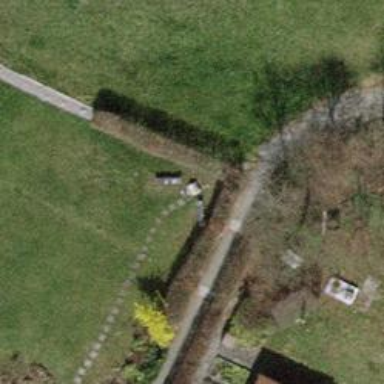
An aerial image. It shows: Hedge barrier.